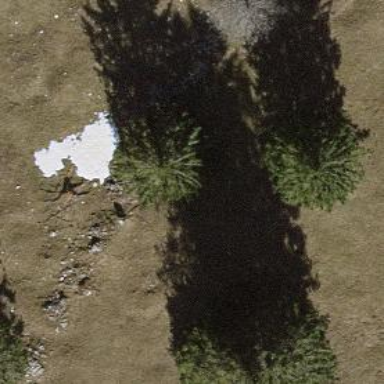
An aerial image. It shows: Single tag "natural: tree."